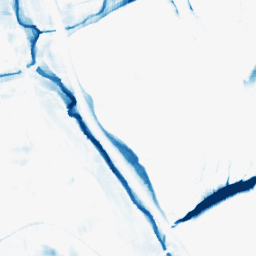
Category: morphological
Decomposition family: morphological_square
Decomposition parameters: operation: closing
size: 20
Upsampling method: cubic_catmull_rom
Upsampling parameters: scale: 8
Upsampling scale: 8